Question: I've try to build a validate for my registerform. I'm using jQuery validate. When the textbox is empty I want the errormessage to show up as my placeholder. When the text is added but stills throws a error I want to use custom settings.
My problem is when debug this code:
'''
.validate({
debug: true,
errorPlacement: function (error, element) {
if (element.value === "") {
element.attr("placeholder", error.text());
}
else {
alert(element.value);
}
}
});
'''
I'm getting undefined on elment.value. According to Devtools element.value is the text in the textbox (changes when text is added in the textbox) but it's also says it's undefined when I watch the value as the red circle to the left.

I'm using MVC helpers for the textbox form:
'''
@Html.TextBoxFor(m => m.SurName, new { @class = "form-control required", placeholder = "Fornamn", @type = "SurName" })
'''
I'm I using wrong value or attr?
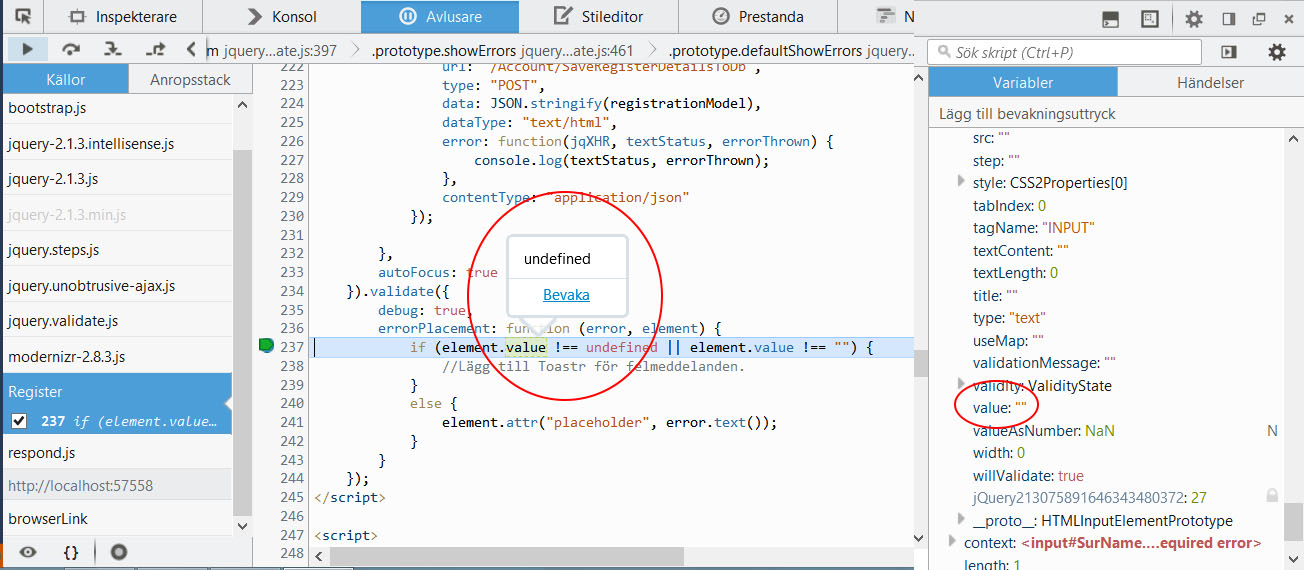
Answer: > 'element.value' is undefined in 'errorPlacement'
You are breaking it by using 'value', which is undefined and not a valid argument for this function. Only 'error' and 'element' have been defined as the two arguments for your 'errorPlacement' function. Instead, use jQuery 'val()' to get the value of the element.
'''
errorPlacement: function (error, element) {
if (element.val() === "") {
element.attr("placeholder", error.text());
}
else {
// alert(element.val()); // <- Safari fail
console.log(element.val());
}
}
'''
<URL>
---
However, I would never use an 'alert()' since you can do much nicer looking things using jQuery. In this case, dismissing the 'alert()' causes a new alert to appear over and over, in an infinite loop, when using Safari.